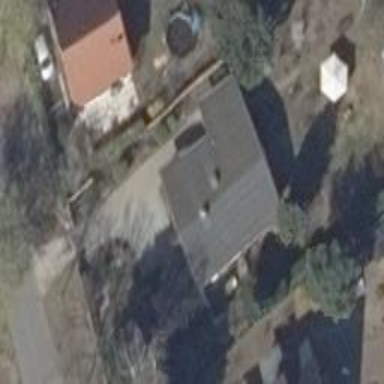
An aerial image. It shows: Detached building with gabled roof.